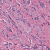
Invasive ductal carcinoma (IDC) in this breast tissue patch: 1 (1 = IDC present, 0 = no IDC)